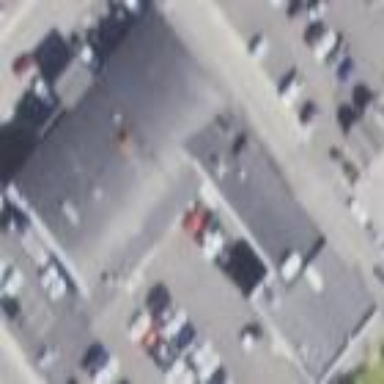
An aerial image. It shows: Building housing car shop.